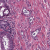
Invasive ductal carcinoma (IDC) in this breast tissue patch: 1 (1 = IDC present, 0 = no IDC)